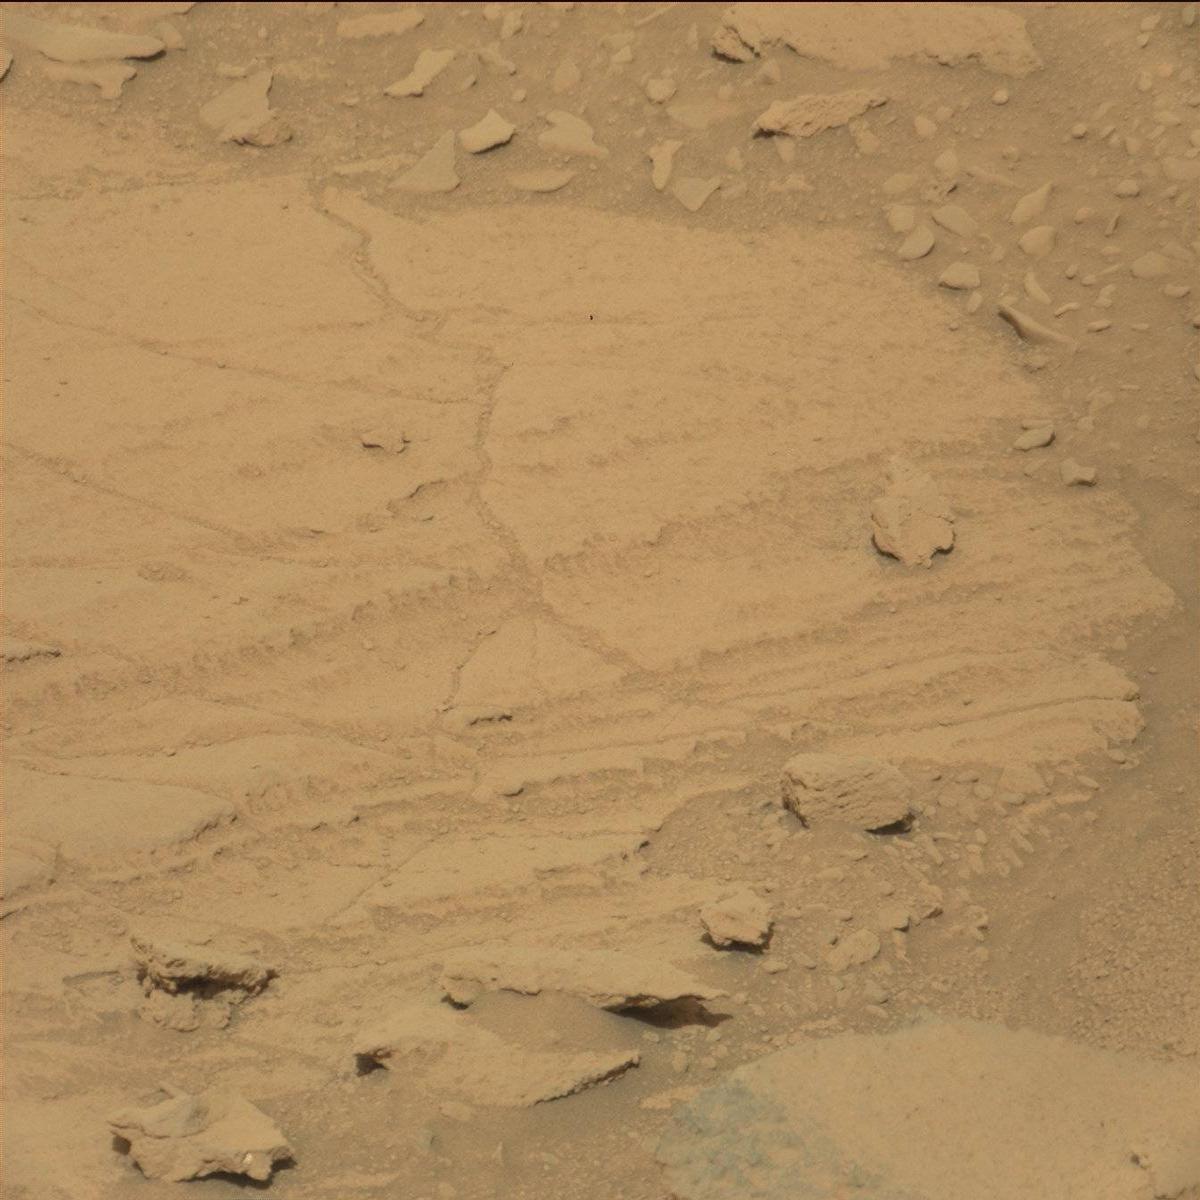
Terrain classes present: Bedrock, Rock, Sand / Soil